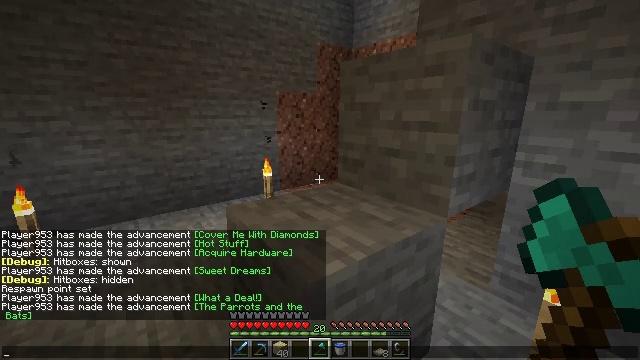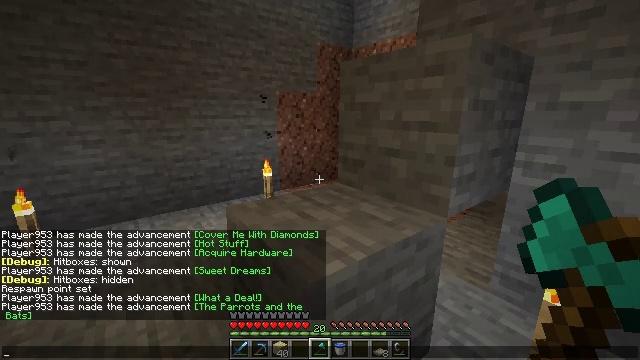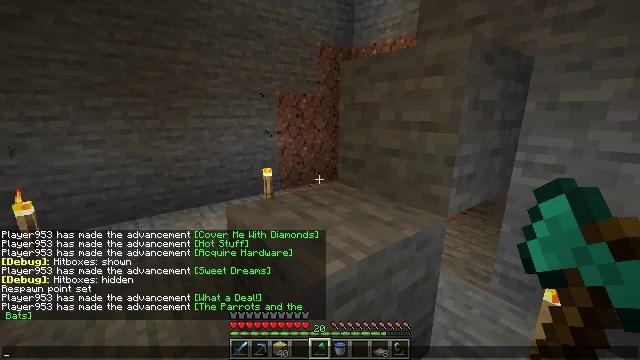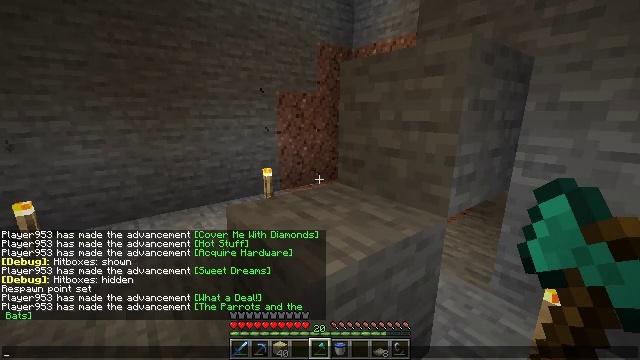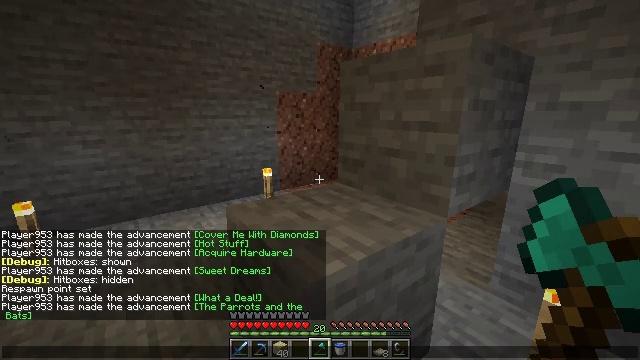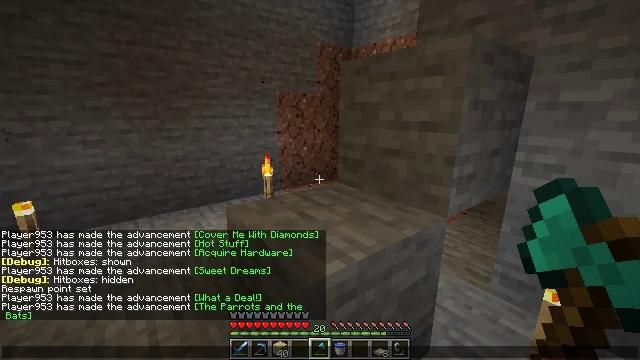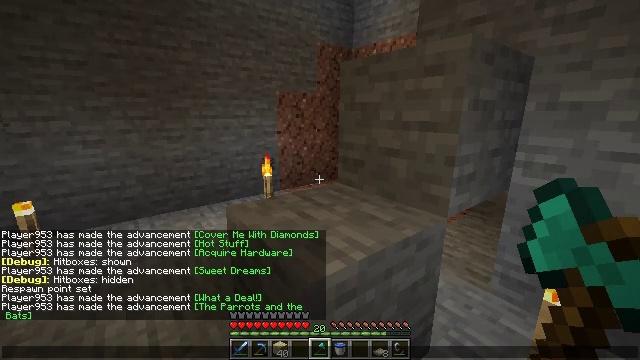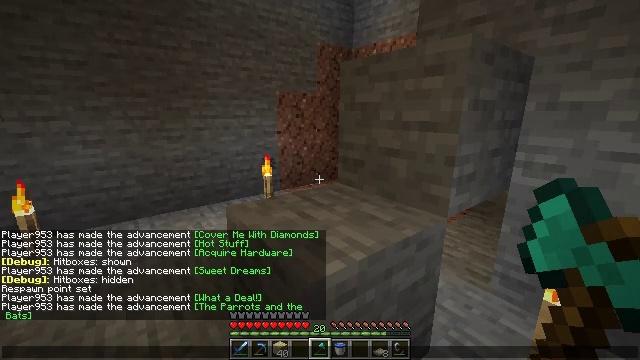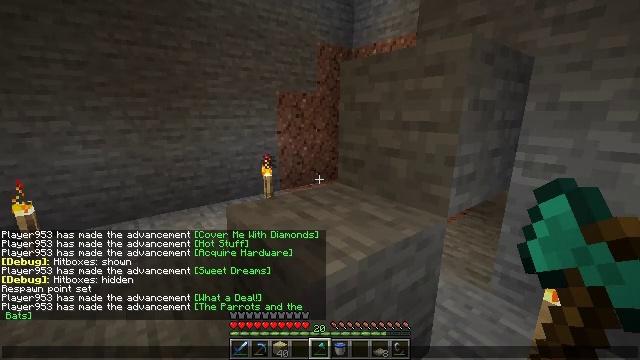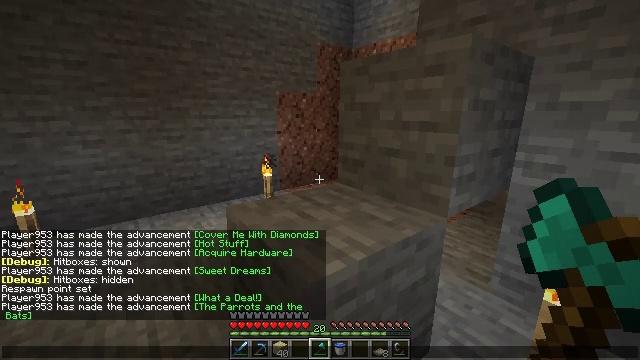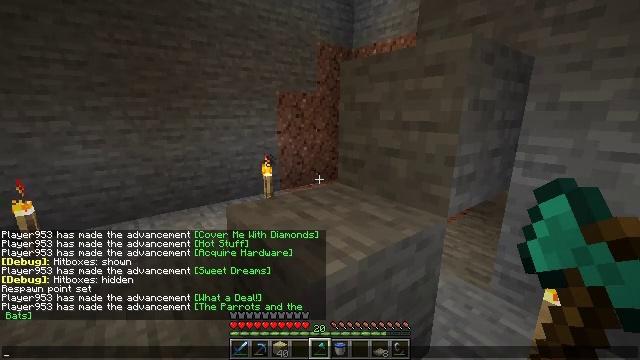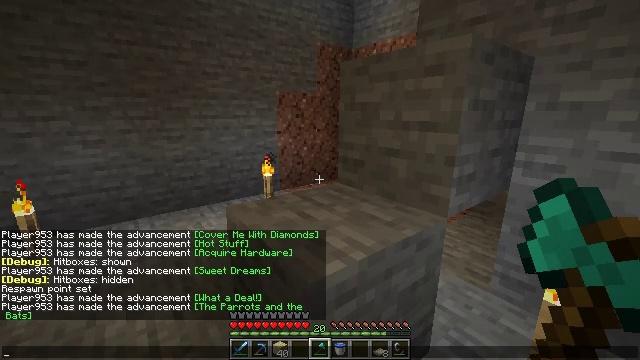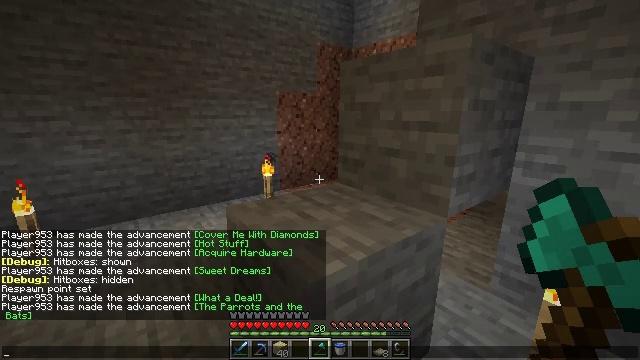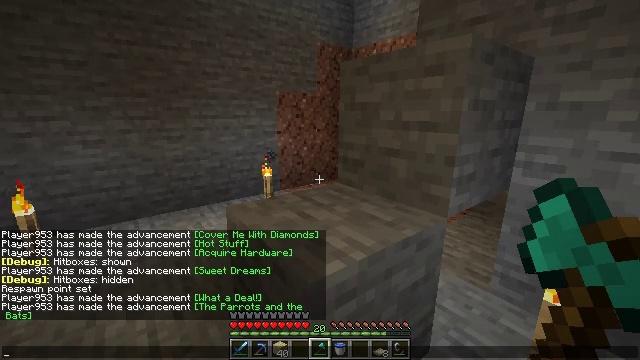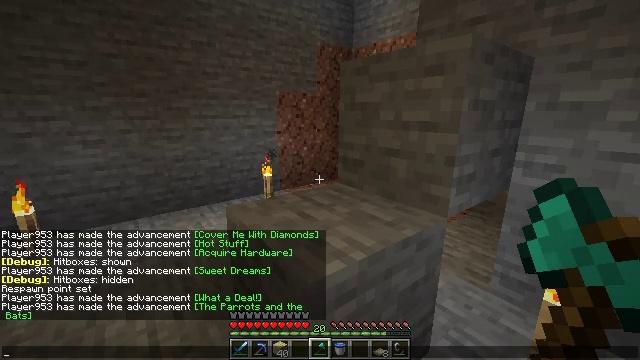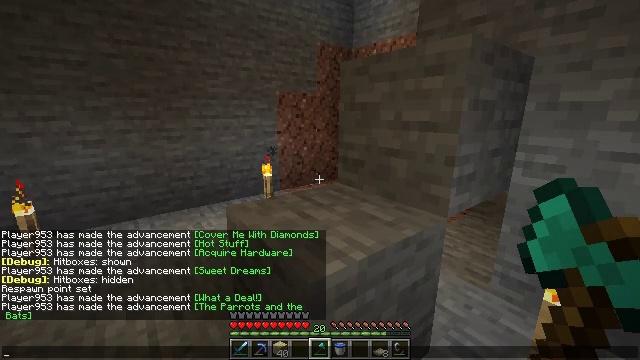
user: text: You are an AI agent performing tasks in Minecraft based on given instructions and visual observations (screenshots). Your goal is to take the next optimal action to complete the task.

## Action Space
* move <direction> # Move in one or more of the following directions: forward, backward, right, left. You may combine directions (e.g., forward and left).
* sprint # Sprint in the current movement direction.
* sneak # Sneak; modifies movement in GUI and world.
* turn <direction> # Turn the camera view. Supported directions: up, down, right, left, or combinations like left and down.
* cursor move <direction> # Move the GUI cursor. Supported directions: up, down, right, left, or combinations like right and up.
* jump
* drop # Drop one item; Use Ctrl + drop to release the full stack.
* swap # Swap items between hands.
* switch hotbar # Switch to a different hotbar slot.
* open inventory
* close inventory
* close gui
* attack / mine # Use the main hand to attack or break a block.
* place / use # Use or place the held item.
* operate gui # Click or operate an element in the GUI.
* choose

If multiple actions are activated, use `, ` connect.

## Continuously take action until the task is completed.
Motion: motion action
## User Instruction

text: Open a crafting table and craft a cauldron.
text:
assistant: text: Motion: no_op
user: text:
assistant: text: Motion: no_op
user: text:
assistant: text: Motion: no_op
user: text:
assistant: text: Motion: no_op
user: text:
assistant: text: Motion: no_op
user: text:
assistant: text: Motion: no_op
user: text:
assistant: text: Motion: no_op
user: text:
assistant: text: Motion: no_op
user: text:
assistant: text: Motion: no_op
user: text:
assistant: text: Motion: no_op
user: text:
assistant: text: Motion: no_op
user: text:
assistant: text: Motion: no_op
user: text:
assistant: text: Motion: no_op
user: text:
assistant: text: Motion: no_op
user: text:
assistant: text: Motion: no_op
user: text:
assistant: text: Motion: no_op
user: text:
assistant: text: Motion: no_op
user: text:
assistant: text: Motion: no_op
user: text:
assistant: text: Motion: no_op
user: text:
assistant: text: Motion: no_op
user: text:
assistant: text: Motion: no_op
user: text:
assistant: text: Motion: no_op
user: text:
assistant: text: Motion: no_op
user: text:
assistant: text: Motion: no_op
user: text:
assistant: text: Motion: no_op
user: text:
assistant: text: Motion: no_op
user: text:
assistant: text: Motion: no_op
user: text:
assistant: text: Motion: no_op
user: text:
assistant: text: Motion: no_op
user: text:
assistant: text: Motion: no_op